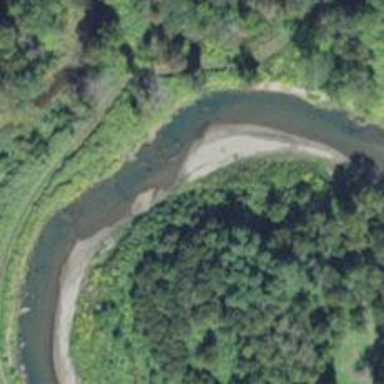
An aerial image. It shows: Beautiful river scene.